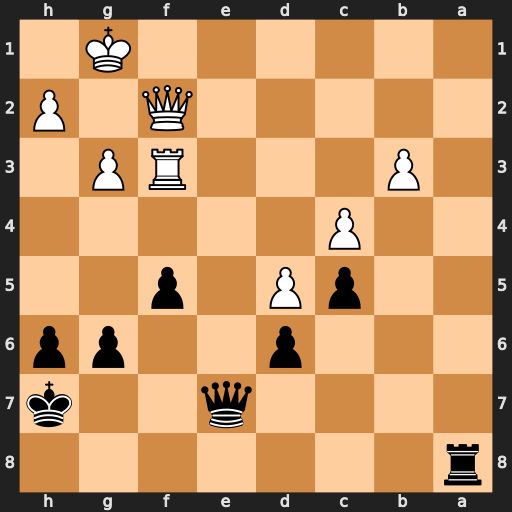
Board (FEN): r7/4q2k/3p2pp/2pP1p2/2P5/1P3RP1/5Q1P/6K1
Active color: b
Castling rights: -
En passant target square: -
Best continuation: Ra1+ Kg2 Re1